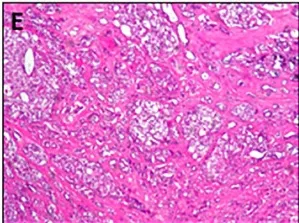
Postoperative images of the tumor mass and histological features. Cribriform, and ,glandular (original magnification 10x).
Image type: pathology (h&e)